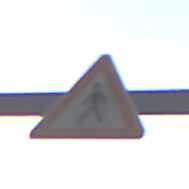
Verkehrszeichen: FussgaengerRechts
Umgebung: Outdoor, Nature
Tageszeit: SunriseSunset
Wetter: PartlyCloudy
Licht: Natural
Jahreszeit: NotSpecified
Kontrast: MediumContrast